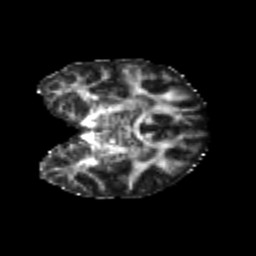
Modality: FA
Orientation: coronal
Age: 24
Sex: female
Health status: healthy
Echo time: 0.074 s